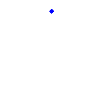
Particle: pion